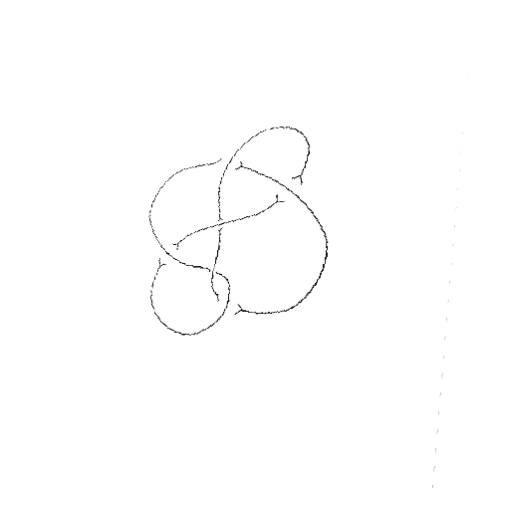
Crossing number: 6